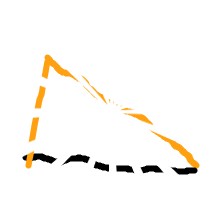
Shape: triangle